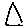
Label: triangle